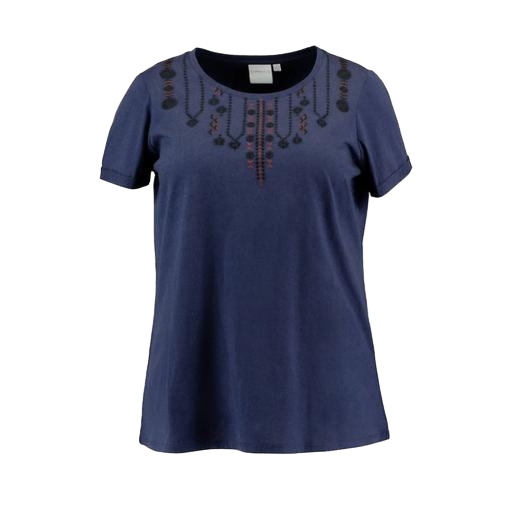
blue plus size printed t-shirt only macy, blue pima medallion-print t-shirt only macy, blue plus size medallion-print t-shirt only macy, white background